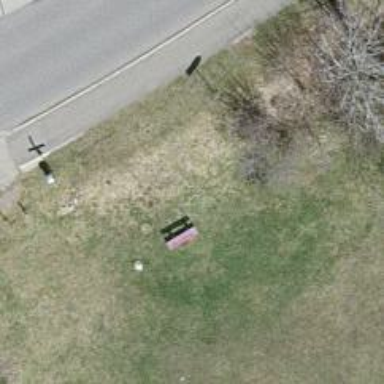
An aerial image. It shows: Red bench.